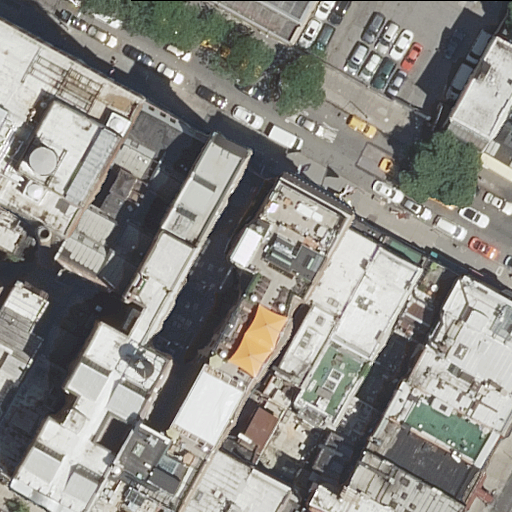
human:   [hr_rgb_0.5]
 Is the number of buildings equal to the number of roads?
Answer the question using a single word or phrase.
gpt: no

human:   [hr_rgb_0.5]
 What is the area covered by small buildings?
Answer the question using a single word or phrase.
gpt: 252m2

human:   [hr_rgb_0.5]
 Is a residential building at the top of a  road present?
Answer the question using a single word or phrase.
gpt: yes

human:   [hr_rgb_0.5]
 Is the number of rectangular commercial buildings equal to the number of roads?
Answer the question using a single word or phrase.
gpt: no

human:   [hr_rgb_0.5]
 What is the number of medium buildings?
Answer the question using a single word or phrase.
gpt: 10

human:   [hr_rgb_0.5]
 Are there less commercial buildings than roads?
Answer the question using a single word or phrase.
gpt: yes

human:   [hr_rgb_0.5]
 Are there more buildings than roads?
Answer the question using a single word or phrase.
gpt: yes

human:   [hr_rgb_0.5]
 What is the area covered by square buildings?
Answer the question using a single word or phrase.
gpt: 0m2

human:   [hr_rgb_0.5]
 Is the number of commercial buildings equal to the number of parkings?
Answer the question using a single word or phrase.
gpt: no

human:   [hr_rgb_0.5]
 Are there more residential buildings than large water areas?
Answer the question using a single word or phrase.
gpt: yes

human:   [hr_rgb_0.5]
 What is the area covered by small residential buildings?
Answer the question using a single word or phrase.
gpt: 252m2

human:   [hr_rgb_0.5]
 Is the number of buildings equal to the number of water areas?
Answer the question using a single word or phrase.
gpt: no

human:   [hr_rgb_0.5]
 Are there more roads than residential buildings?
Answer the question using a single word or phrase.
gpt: no

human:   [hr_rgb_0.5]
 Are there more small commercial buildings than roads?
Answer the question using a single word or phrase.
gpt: no

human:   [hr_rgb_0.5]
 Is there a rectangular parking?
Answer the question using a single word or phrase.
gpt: yes

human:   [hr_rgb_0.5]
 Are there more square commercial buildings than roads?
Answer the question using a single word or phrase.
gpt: no

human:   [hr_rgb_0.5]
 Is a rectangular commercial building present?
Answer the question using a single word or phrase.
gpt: no

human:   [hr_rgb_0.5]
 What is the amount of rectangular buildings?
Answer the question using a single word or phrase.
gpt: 16

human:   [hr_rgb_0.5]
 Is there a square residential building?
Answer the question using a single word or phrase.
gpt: no

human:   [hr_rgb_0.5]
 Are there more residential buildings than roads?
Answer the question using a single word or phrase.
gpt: yes

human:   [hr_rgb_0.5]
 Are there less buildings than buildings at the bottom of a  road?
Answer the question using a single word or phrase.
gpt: no

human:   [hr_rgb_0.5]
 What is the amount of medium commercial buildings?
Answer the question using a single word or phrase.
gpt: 0

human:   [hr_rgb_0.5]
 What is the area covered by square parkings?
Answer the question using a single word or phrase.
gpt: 0m2

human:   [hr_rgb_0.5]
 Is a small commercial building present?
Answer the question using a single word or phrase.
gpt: no

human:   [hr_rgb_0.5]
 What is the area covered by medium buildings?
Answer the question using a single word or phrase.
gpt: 1674m2

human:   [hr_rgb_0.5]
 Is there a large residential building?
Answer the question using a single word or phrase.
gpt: yes

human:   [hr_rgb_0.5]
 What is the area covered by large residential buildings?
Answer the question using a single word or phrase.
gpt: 3380m2

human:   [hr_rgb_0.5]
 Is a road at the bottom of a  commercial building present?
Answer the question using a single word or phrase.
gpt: no

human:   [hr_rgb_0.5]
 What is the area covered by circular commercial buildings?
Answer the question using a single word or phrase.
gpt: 0m2

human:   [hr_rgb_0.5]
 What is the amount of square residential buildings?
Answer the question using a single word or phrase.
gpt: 0

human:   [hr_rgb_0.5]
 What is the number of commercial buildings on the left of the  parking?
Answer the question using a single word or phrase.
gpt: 0

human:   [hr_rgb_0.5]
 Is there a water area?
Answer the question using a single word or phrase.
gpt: no

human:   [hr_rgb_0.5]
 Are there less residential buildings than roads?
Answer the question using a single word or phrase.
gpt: no

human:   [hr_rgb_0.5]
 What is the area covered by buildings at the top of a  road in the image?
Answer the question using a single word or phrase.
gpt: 93m2

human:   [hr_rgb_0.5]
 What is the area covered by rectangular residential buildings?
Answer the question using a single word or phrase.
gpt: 1927m2

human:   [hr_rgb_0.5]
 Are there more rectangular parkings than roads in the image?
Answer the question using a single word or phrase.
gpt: no